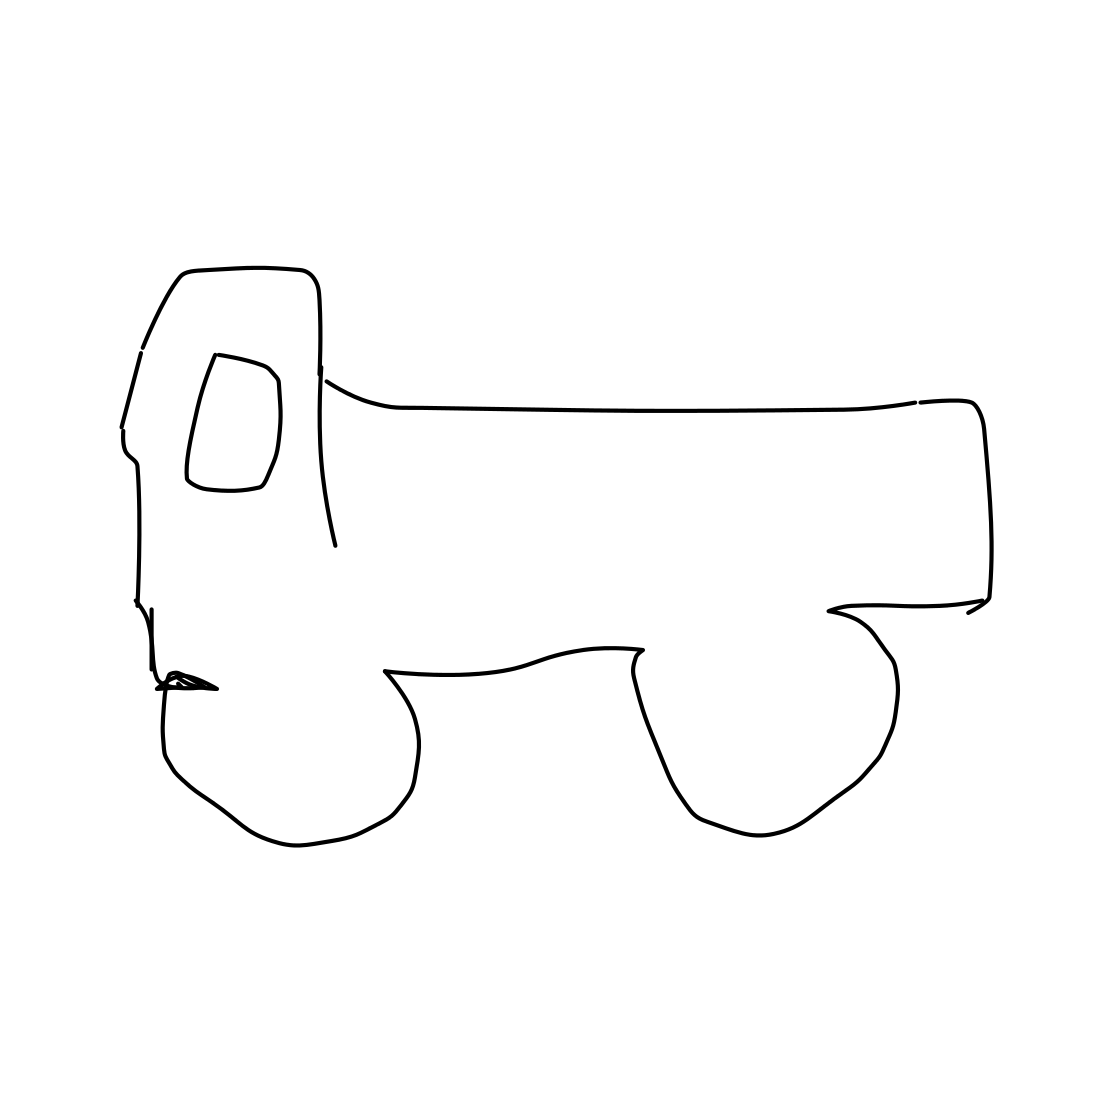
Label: pickup truck